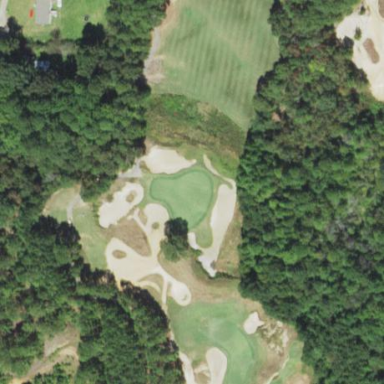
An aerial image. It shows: Golf rough area.